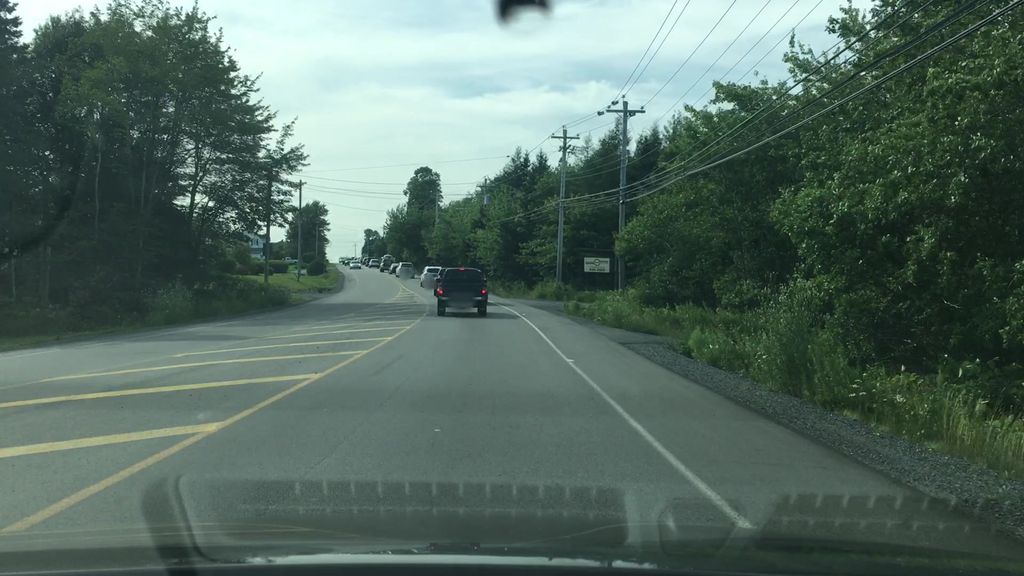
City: halifax